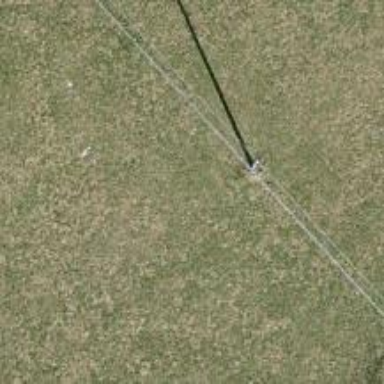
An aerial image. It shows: Power pole.